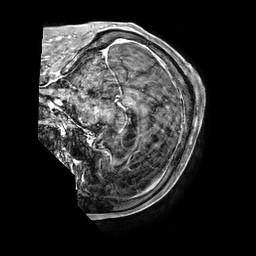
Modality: T1w
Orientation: sagittal
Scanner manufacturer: philips
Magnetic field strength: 3 T
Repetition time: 0.006854 s
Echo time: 0.003089 s